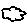
Label: cloud